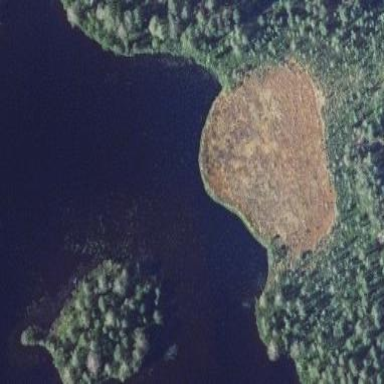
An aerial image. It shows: Bog wetland.